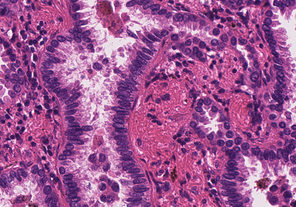
Tumor epithelial tissue: yes
Tumor-associated stroma tissue: yes
Normal tissue: no